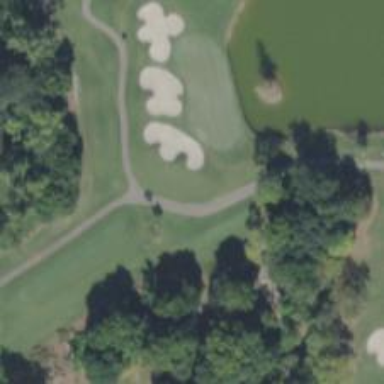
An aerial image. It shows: Service road used as golf cart path.